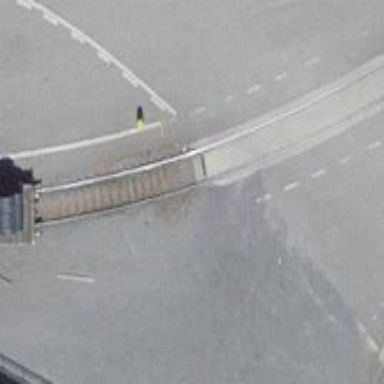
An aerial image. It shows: Single-track railway spur.